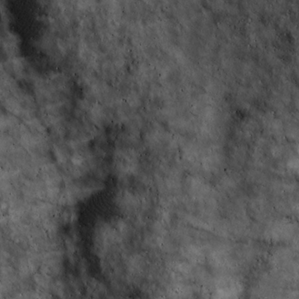
Label: non_frost